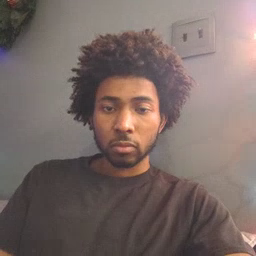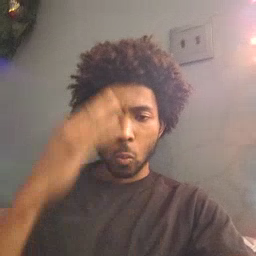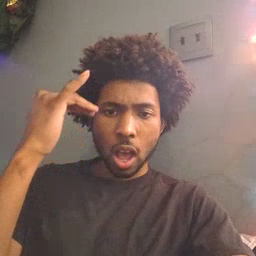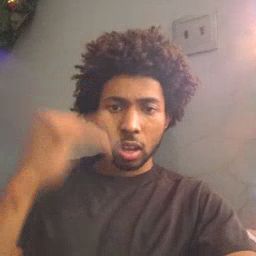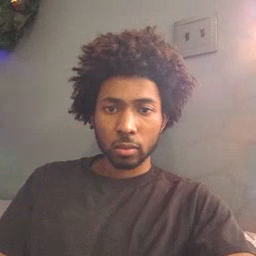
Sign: why